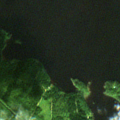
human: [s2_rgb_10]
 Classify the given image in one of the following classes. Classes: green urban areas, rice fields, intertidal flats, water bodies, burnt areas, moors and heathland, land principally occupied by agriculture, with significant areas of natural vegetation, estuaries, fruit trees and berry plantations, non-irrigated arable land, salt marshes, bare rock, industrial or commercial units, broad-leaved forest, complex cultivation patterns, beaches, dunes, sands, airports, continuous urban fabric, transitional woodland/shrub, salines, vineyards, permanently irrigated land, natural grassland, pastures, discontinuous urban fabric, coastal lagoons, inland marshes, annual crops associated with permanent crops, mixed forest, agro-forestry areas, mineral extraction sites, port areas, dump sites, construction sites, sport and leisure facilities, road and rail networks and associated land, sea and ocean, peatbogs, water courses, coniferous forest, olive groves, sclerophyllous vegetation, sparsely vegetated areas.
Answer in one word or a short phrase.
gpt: mixed forest, water bodies